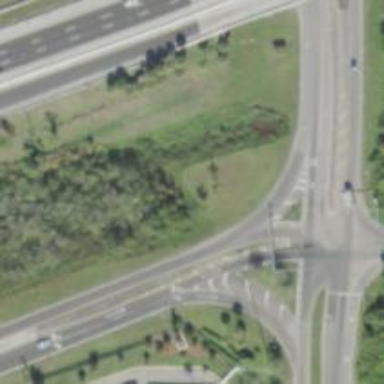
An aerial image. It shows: Folded diamond junction on motorway link.